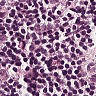
Metastatic tissue present: yes